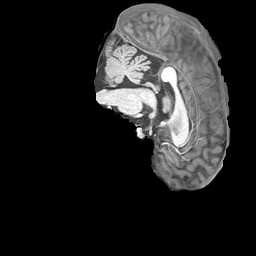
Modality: T1w
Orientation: sagittal
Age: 21
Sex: female
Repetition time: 2.3 s
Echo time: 0.0226 s